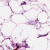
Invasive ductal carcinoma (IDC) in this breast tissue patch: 0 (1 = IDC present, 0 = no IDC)